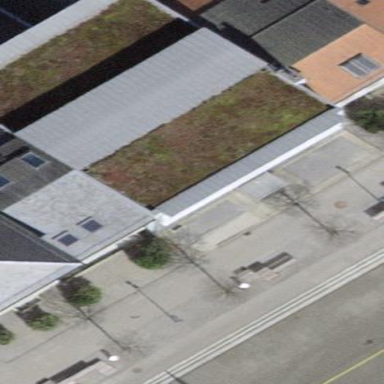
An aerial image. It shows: School building.